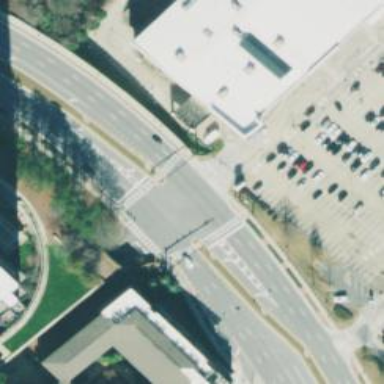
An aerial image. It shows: Marked crossing on footway.